Question: I have tried adding a scrollbar to my GUI but it keeps returning a small canvas which my labels don't fit.
Below is my code using Python.
'''
import tkinter as tk
from tkinter import Canvas, Frame, ttk
from tkinter.constants import ANCHOR, BOTH, LEFT, RIGHT, VERTICAL, Y
root = tk.Tk()
#create a Main Frame
main_frame = tk.Frame(root)
main_frame.grid(row=2, column=0, pady=(5,0), sticky="nw")
main_frame.grid_rowconfigure(0, weight=1)
main_frame.grid_columnconfigure(0, weight=1)
#create a canvas
my_canvas = Canvas(main_frame, bg="yellow")
my_canvas.grid(row=0, column=0, sticky="news")
#Scrollbar
my_scrollbar = ttk.Scrollbar(main_frame, orient=VERTICAL, command=my_canvas.yview)
my_scrollbar.grid(row=0, column=0, sticky="ns")
#configure the canvas
my_canvas.configure(yscrollcommand=my_scrollbar.set)
my_canvas.bind('<Configure>', lambda e: my_canvas.configure(scrollregion = my_canvas.bbox("all")))
#create another frame inside canvas
second_frame = Frame(my_canvas)
#add that new frame to a window in the canvas
my_canvas.create_window((0,0), window=second_frame, anchor="nw")
# Labels
tk.Label(root, text="Decision Support System").grid(
column=0, row=0, sticky="", padx=50)
tk.Label(root, text="""This is a simple application that will help in decision making on whether to adopt a technology based on criteria listed below, you are rate each criteria 1-5
1- not important, 2- slightly important, 3- moderately important, 4-important, 5- very important""").grid(column=0, row=1)
tk.Label(root, text="What type of technology are you trying to invest in?").grid(
column=0, row=2, sticky="w", pady=20, padx=10)
tk.Label(root, text="CA1- Technology Predictors, Group score[35], Coefficient = 0.200").grid(
column=0, row=3, sticky="", pady=10, padx=10)
tk.Label(root, text="Ca1.1-Level of training required : is training of staff going to be thorough?").grid(
column=0, row=4, sticky="w", pady=10, padx=10)
#GUI window
root.mainloop()
'''
And this is what it looks like:

It has a total of 27 rows.
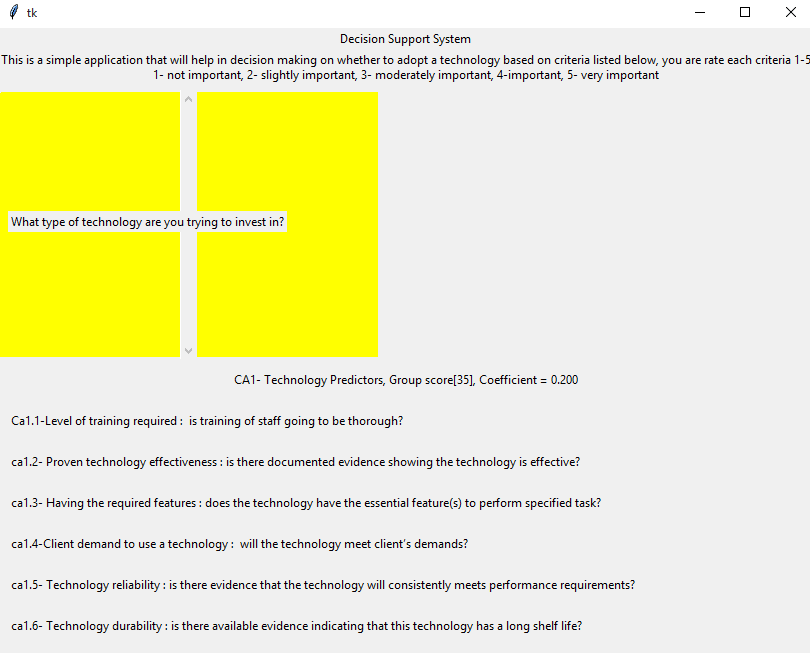
Answer: Does this work for you?
I've added a horizontal scrollbar and placed all labels into canvas.
'''
import tkinter as tk
from tkinter import Canvas, Frame, ttk
from tkinter.constants import ANCHOR, BOTH, LEFT, RIGHT, VERTICAL, HORIZONTAL, X, Y
root = tk.Tk()
root.grid_rowconfigure(0, weight = 1)
root.grid_columnconfigure(0, weight = 1)
my_canvas = Canvas(root, bg = "yellow")
my_canvas.grid(row = 0, column = 0, sticky = "news")
#Scrollbar
v_scrollbar = ttk.Scrollbar(root, orient = VERTICAL, command = my_canvas.yview)
v_scrollbar.grid(row = 0, column = 1, sticky="ns")
my_canvas.configure(yscrollcommand = v_scrollbar.set)
my_canvas.bind("<Configure>", lambda e: my_canvas.configure(scrollregion = my_canvas.bbox("all")))
#Scrollbar
h_scrollbar = ttk.Scrollbar(root, orient = HORIZONTAL, command = my_canvas.xview)
h_scrollbar.grid(row = 1, column = 0, sticky="ew")
my_canvas.configure(xscrollcommand = h_scrollbar.set)
my_canvas.bind("<Configure>", lambda e: my_canvas.configure(scrollregion = my_canvas.bbox("all")))
#create a Main Frame
main_frame = tk.Frame(my_canvas)
main_frame.grid(row = 0, column = 0, sticky = "nsew")
# Labels
tk.Label(main_frame, text = "Decision Support System").grid(
column = 0, row = 0, sticky = "", padx = 50)
tk.Label(main_frame, text="""This is a simple application that will help in decision making on whether to adopt a technology based on criteria listed below, you are rate each criteria 1-5
1- not important, 2- slightly important, 3- moderately important, 4-important, 5- very important""").grid(
column = 0, row = 1)
tk.Label(main_frame, text="What type of technology are you trying to invest in?").grid(
column = 0, row = 2, sticky="w", pady = 20, padx = 10)
tk.Label(main_frame, text="CA1- Technology Predictors, Group score[35], Coefficient = 0.200").grid(
column = 0, row = 3, sticky="", pady = 10, padx = 10)
tk.Label(main_frame, text="Ca1.1-Level of training required : is training of staff going to be thorough?").grid(
column = 0, row = 4, sticky = "w", pady = 10, padx = 10)
my_canvas.create_window((0,0), window = main_frame, anchor = "nw")
root.geometry("836x221")
root.mainloop()
'''